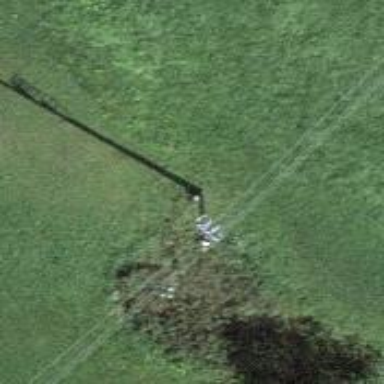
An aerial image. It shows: Utility pole in the area.